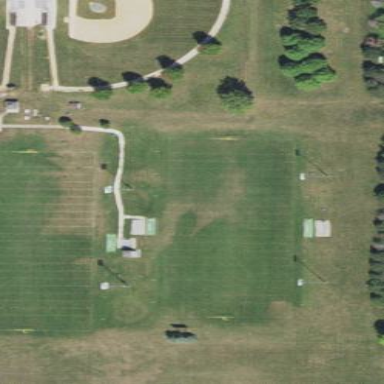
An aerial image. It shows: American football pitch.